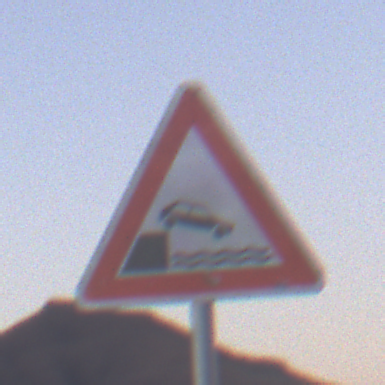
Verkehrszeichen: Ufer
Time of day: Dusk
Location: Outdoor (Nature)
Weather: Clear
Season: NotSpecified
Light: Natural